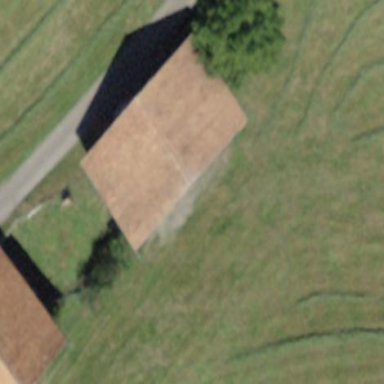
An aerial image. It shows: Shed building.